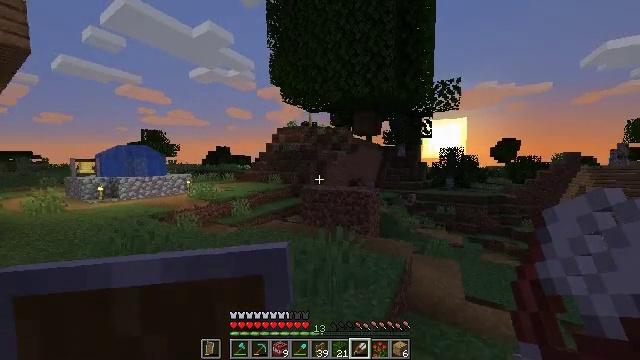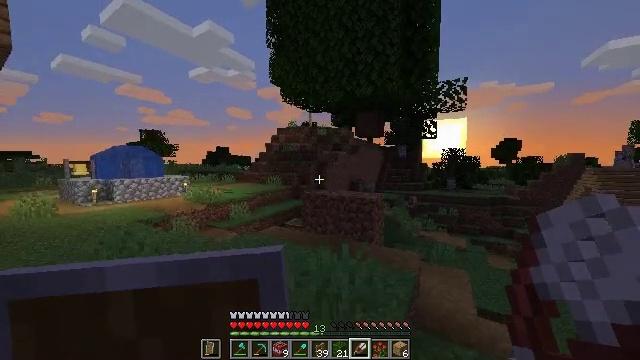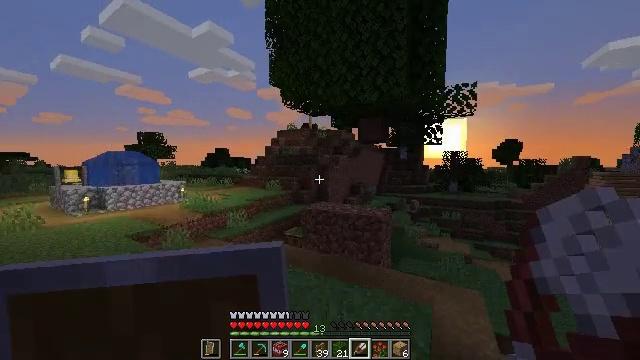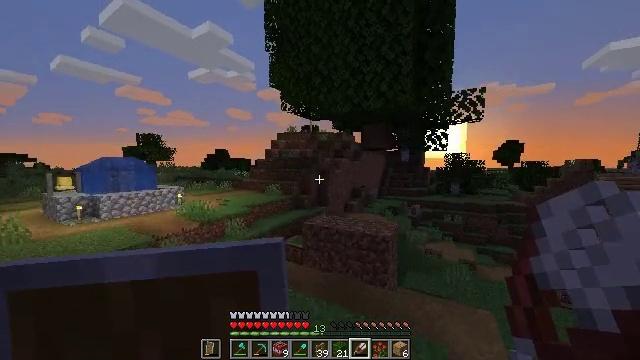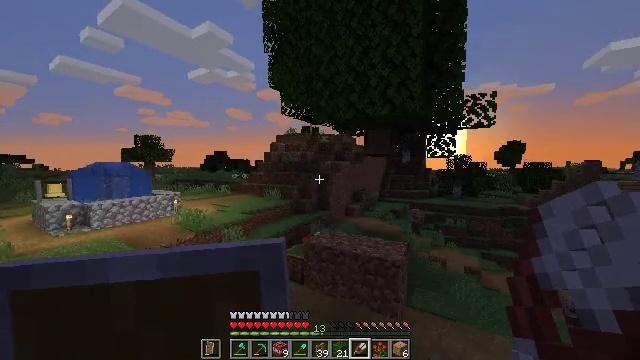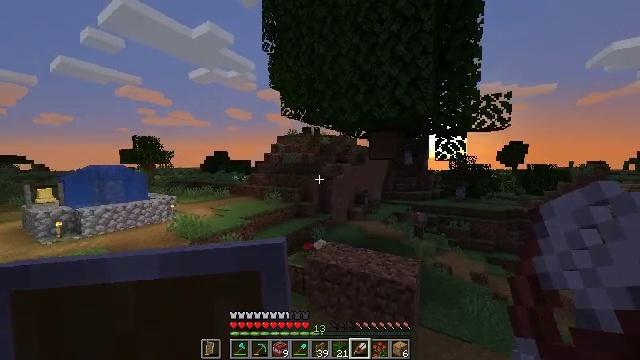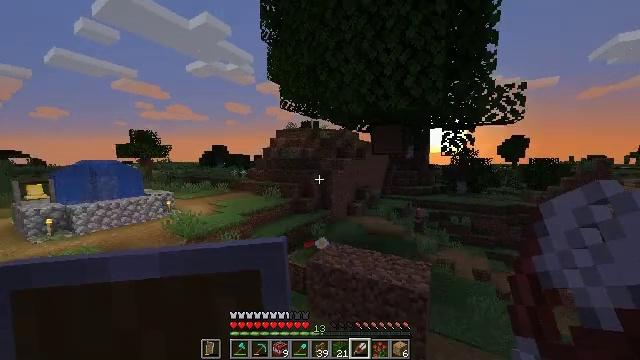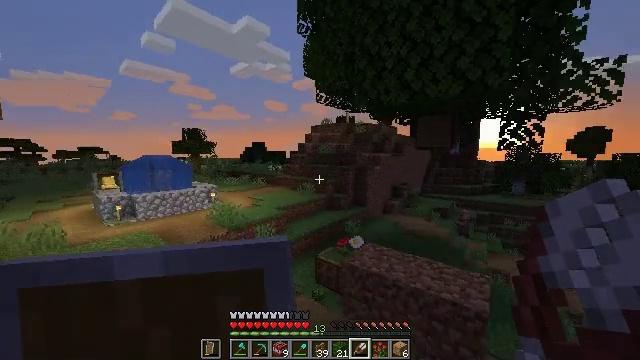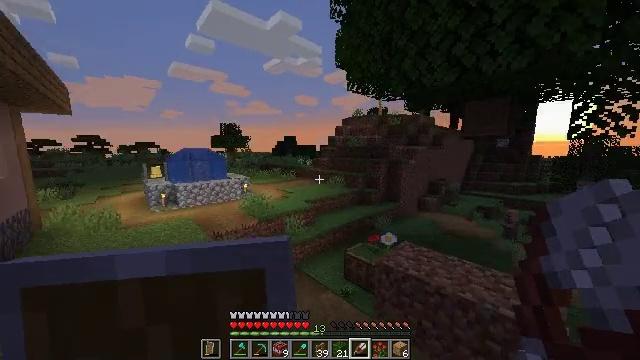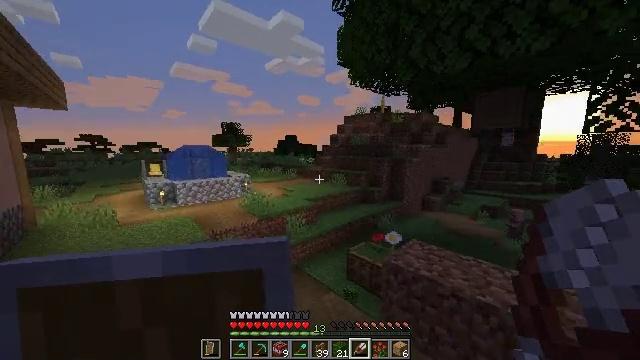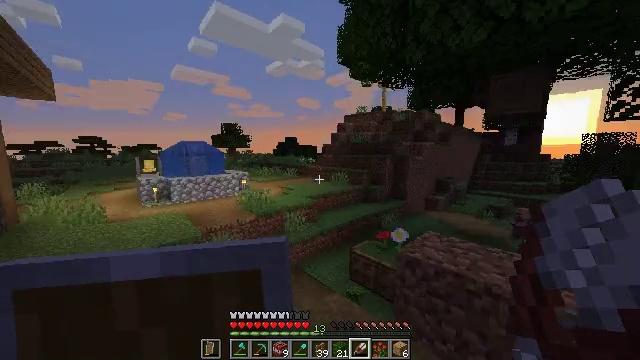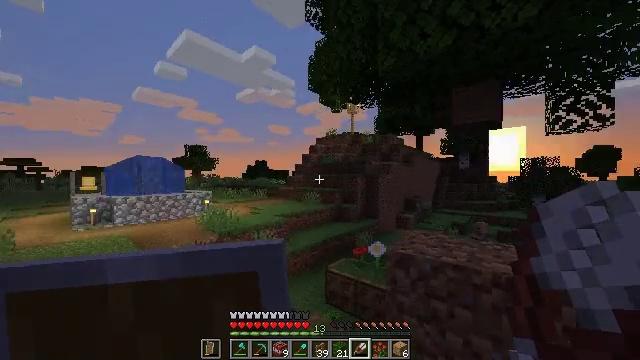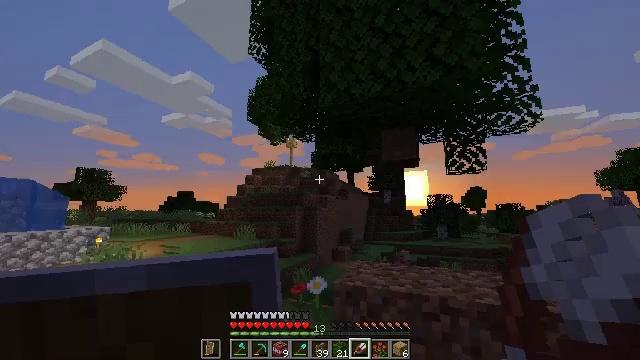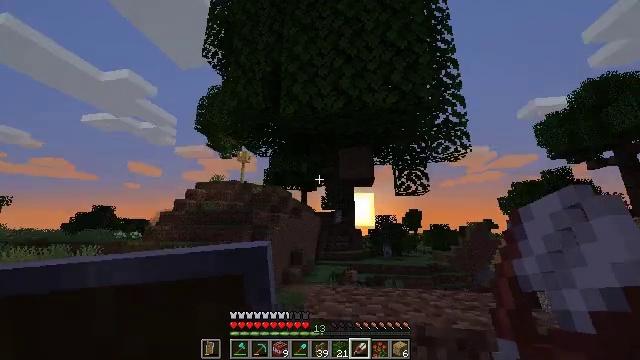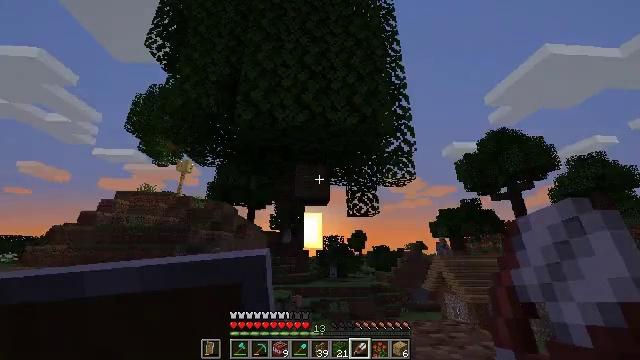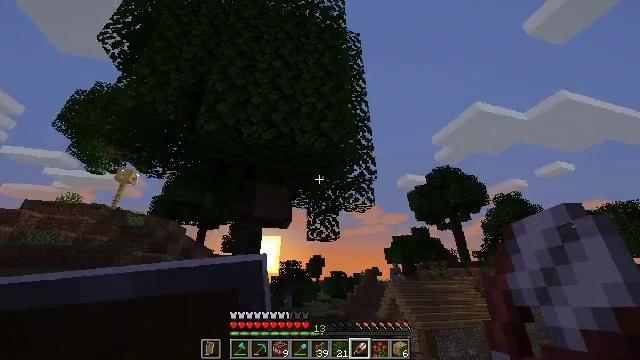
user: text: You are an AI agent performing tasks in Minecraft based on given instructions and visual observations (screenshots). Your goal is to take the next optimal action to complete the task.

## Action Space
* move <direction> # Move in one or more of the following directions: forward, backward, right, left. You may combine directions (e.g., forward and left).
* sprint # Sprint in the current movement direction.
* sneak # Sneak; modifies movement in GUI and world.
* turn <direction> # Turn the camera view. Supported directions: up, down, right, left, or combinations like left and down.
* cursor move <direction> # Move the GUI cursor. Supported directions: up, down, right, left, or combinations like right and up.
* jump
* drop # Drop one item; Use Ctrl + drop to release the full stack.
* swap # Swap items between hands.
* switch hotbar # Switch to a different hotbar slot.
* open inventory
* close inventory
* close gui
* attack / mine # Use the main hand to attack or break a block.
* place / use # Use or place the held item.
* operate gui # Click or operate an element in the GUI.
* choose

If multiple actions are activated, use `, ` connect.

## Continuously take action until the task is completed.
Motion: motion action
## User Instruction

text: Break oak leaves from the trees.
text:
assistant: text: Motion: move forward, sprint, jump
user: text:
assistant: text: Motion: move forward, sprint, jump
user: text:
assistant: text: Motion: move forward, sprint, jump
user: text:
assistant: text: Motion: move forward, sprint, jump
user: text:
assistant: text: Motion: move forward and move left, sprint, jump
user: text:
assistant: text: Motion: move forward and move left, sprint, turn down, jump
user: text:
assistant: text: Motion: move forward and move left, sprint, turn left and down, jump
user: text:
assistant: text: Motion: move forward and move left, sprint, turn left and down, jump
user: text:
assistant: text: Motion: move forward and move left, sprint, jump
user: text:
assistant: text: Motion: move forward and move left, sprint
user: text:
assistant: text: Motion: move forward, sprint, turn right and up
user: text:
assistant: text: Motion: move forward, sprint, turn right and up
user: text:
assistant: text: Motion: move forward, sprint, turn right and up
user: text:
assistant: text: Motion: move forward, turn right and up
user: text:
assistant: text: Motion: move forward, turn right and up
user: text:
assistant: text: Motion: move forward, turn right and up, jump
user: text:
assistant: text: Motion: move forward, turn right and up, jump
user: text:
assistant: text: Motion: move forward and move right, jump
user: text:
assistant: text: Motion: move forward and move right
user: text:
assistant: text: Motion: move forward and move right, turn left and up
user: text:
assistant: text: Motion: move forward and move right, turn left and up
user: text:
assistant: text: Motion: move forward and move right, turn left and up
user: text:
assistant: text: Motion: move forward, turn left
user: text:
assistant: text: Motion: move forward
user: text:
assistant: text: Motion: turn up, attack / mine
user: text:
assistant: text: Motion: turn up, attack / mine
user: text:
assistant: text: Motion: turn up, attack / mine
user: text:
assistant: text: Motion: turn left and up, attack / mine
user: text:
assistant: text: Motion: turn left and up, attack / mine
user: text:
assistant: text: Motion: turn left and up, attack / mine